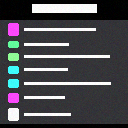
Screen state: on